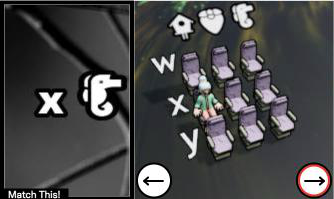
Task: seats
Answer: no